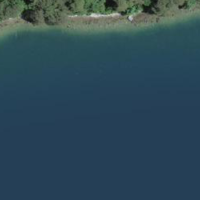
EUNIS habitat code: 14
Species observed at this site:
Anthericum ramosum